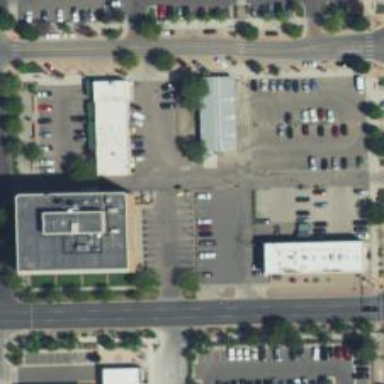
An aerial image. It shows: Parking space.